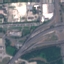
Land use / land cover class: Highway